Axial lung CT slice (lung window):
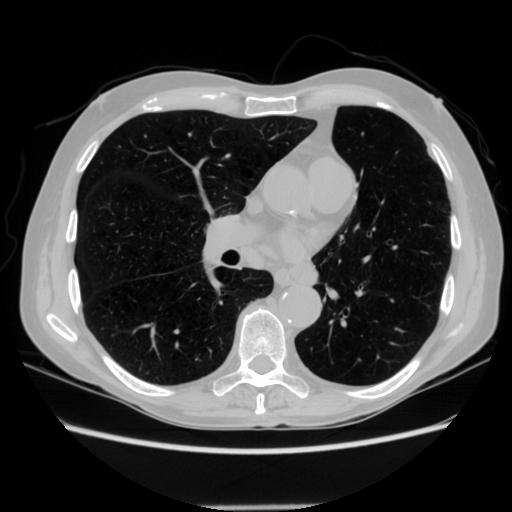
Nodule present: no